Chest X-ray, PA view. Patient: 39 years old, sex F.
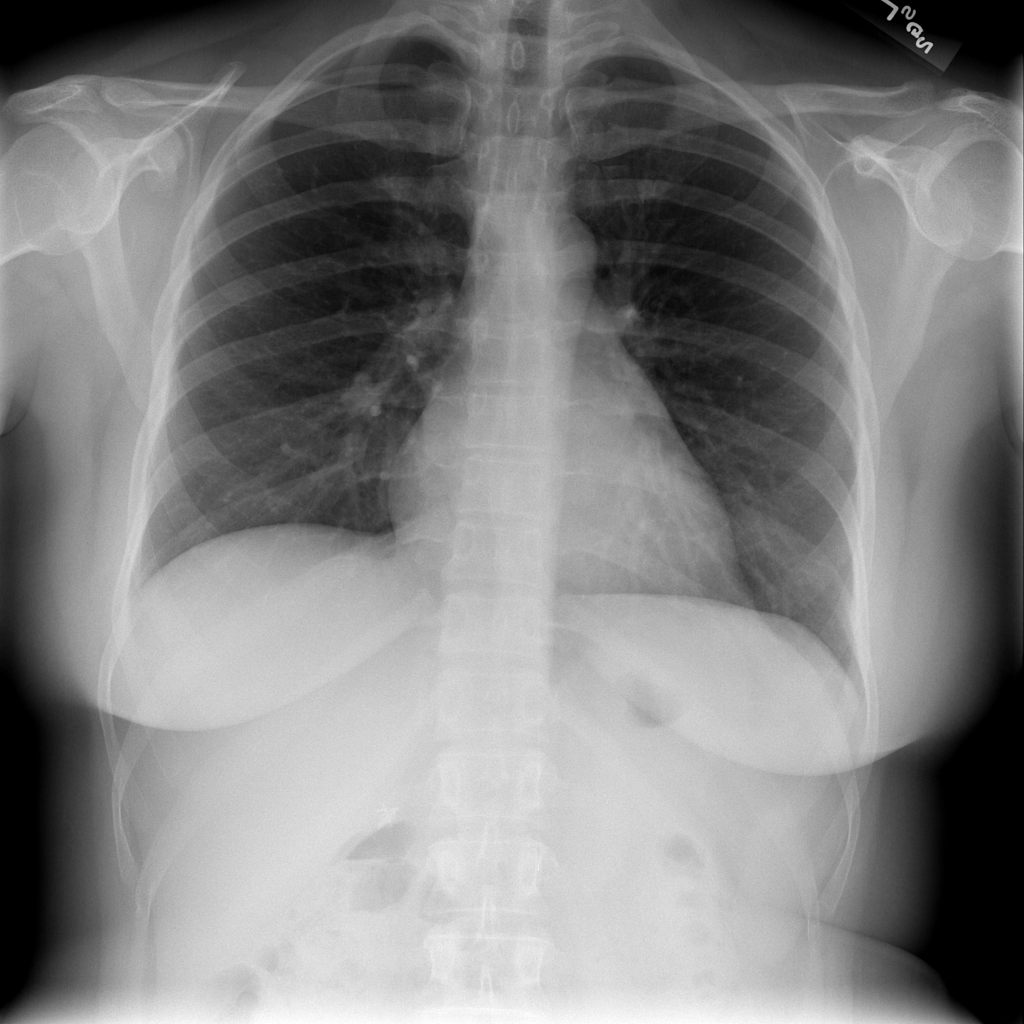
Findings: No Finding